Question: The react component is preserving the "wasEdited" state even when the properties and key are changed. When any div element is edited from its initial value, the classname of the div row will be changed, thus showing a red border on the left side.
I was able to get around the issue by resetting the state manually every time the "globalId" property is changed. As you can see in the comment, I suspect this may be a similar issue to this:
<URL>
But in my case I'm not mutating an object.
'''
function Attribute ({globalId, name, value}) {
const [wasEdited, setWasEdited] = useState(false);
const handleInput = (e) => {
e.target.innerHTML === value ? setWasEdited(false) : setWasEdited(true);
};
// TODO: This useEffect is a hack to reset the wasEdited state when the globalId changes. I don't understand
// why this is necessary, since each Attribute component is rendered with a unique key. I think it
// has something to do with this post on <URL>.
// useEffect(() => {
// return () => setWasEdited(false);
// }, [globalId])
console.log('${globalId}-${name}', wasEdited)
return (
<div key={'${globalId}-${name}'} className={wasEdited ? 'row was-edited' : 'row'}>
<div className='col'>{name}</div>
<div className='col' onInput={handleInput} contentEditable>{value}</div>
</div>
)
}
'''
This is what it looks like:

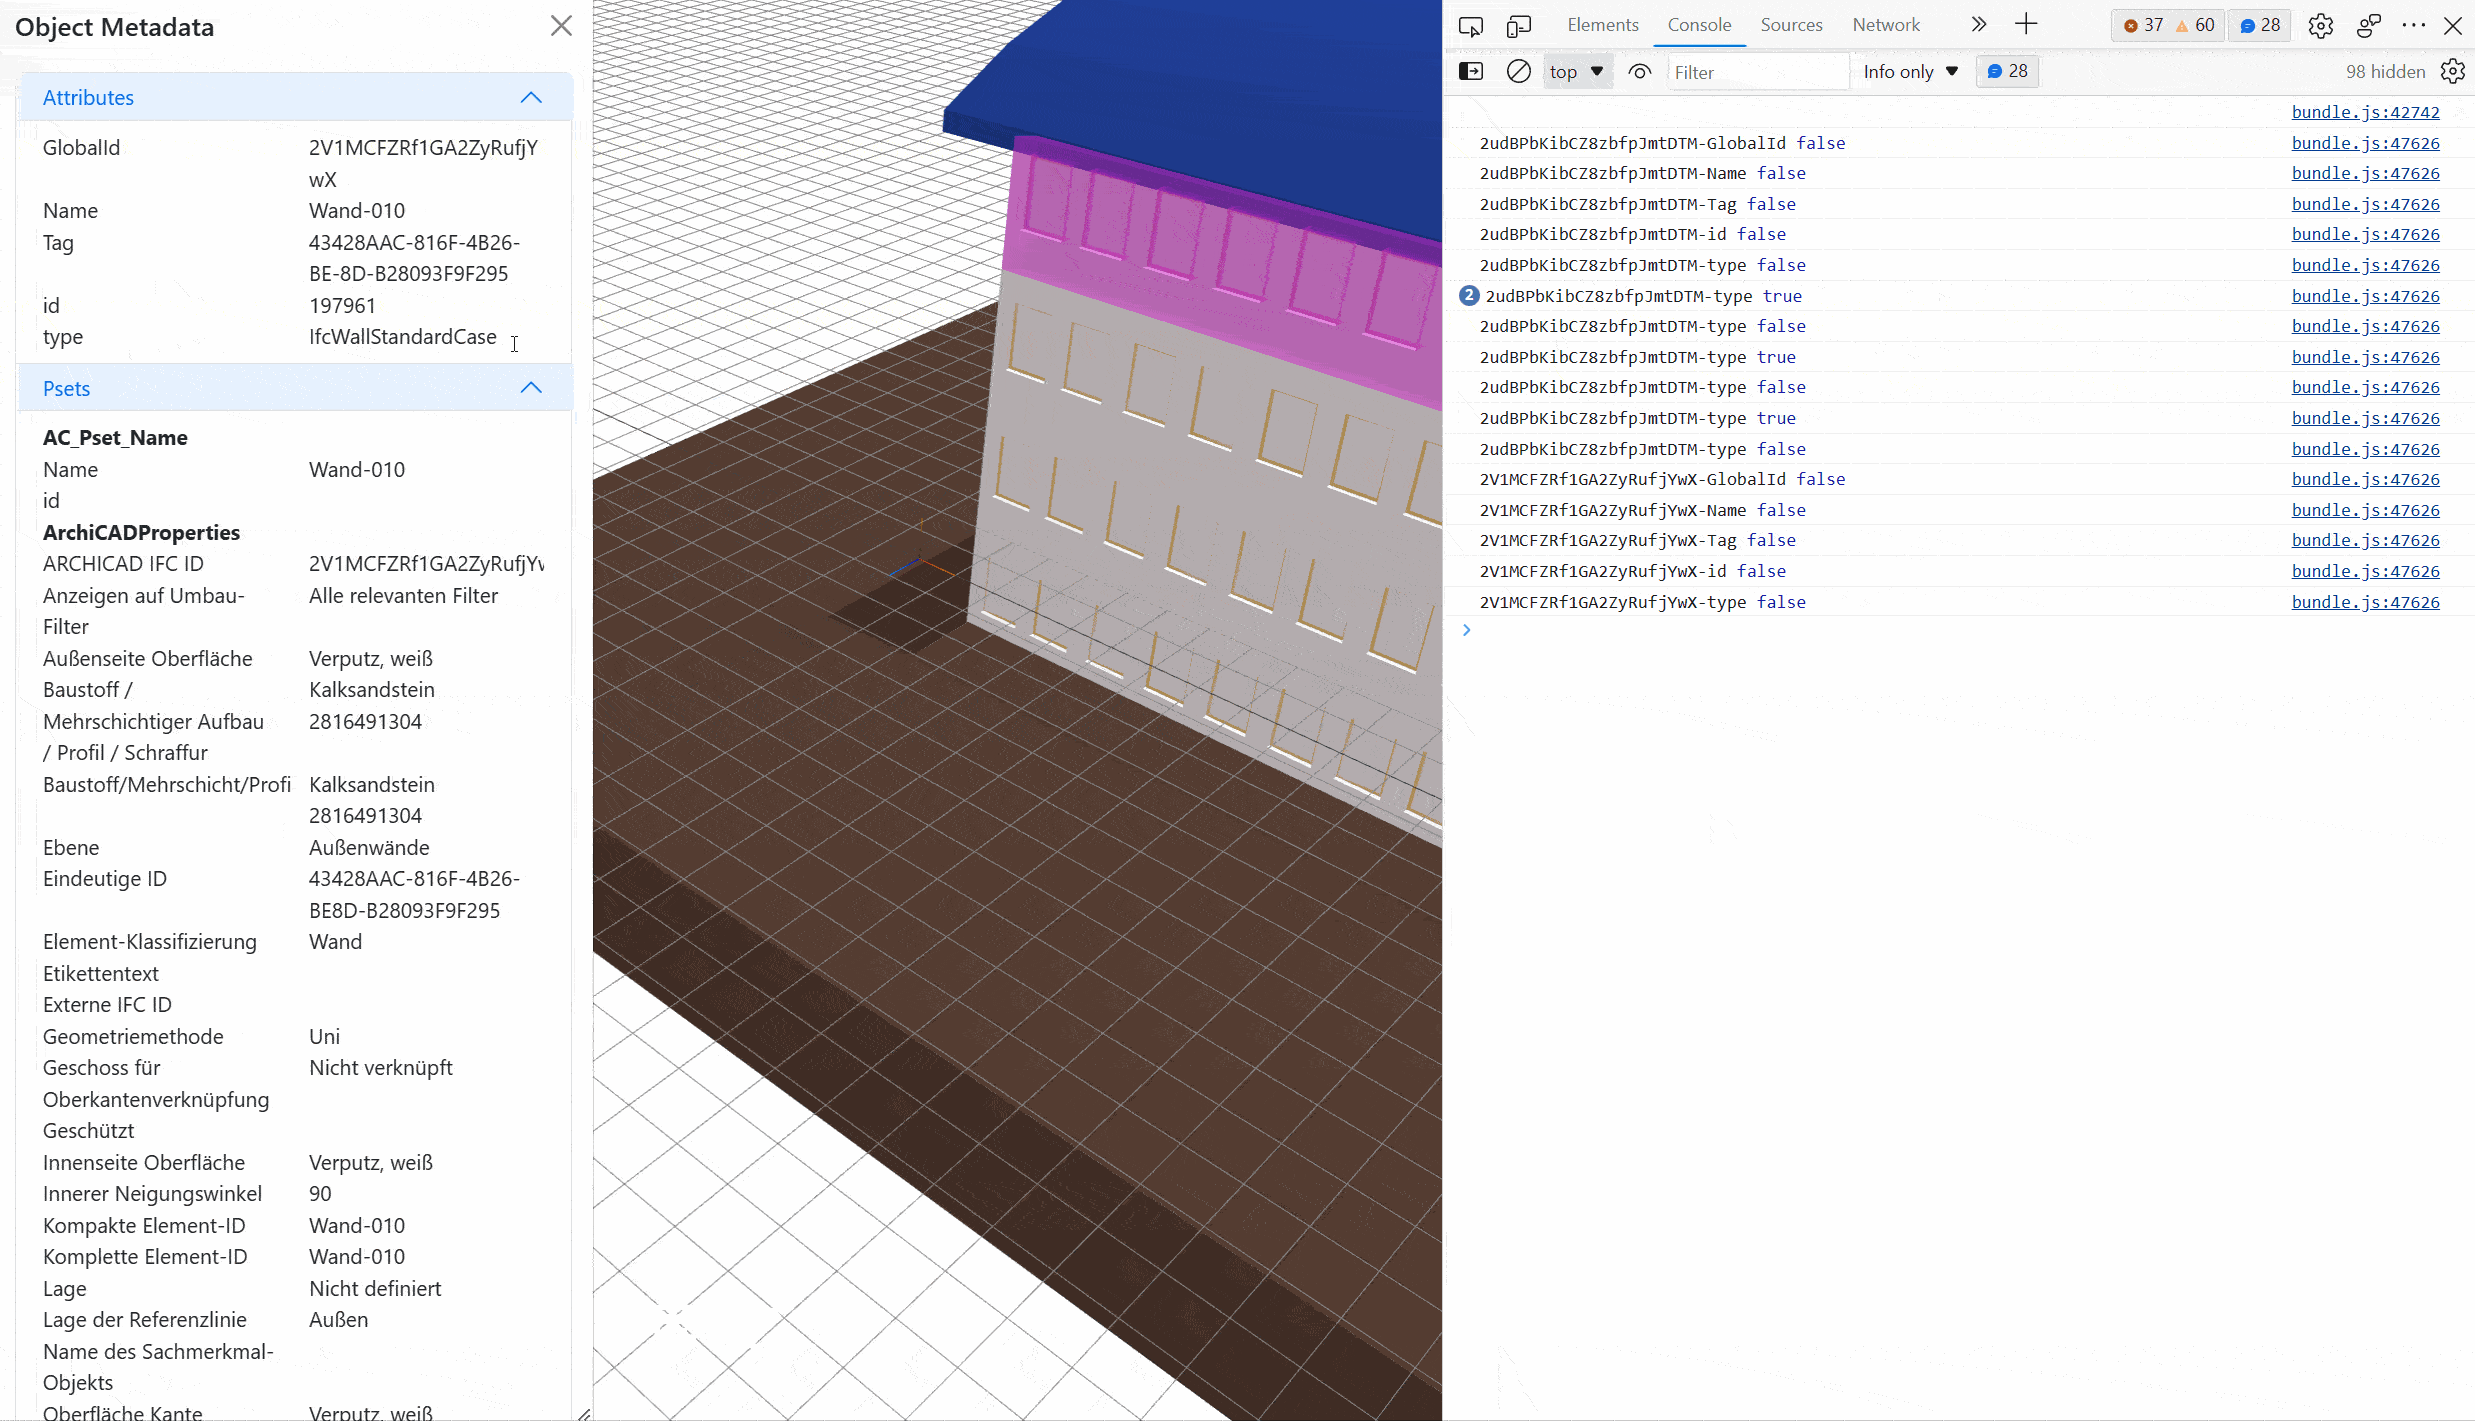
Answer: Putting a 'key' on a div will cause that div to unmount and remount when the key changes. But it will have no effect on the component surrounding that div (Attribute). If you want to deliberately unmount and remount Attribute, you need to put a key on Attribute. So wherever you're rendering it, do:
'''
<Attribute key={'${globalId}-${name}'} globalId={globalId} name={name} value={something} />
'''